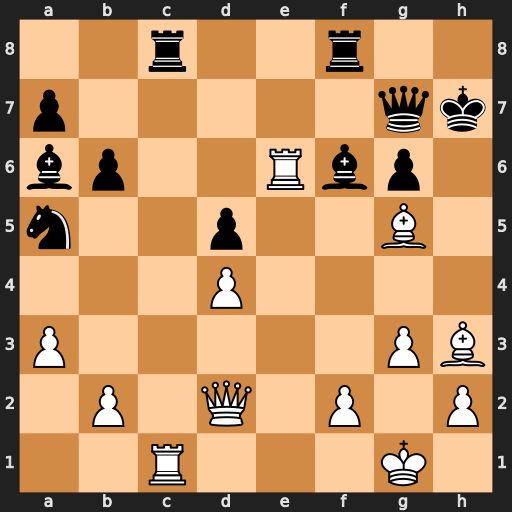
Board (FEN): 2r2r2/p5qk/bp2Rbp1/n2p2B1/3P4/P5PB/1P1Q1P1P/2R3K1
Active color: w
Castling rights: -
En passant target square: -
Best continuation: Rxc8 Bxc8 Bxf6 Rxf6 Rxf6 Qxf6 Bxc8